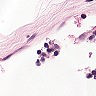
Metastatic tissue present: no